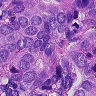
Metastatic tissue present: yes